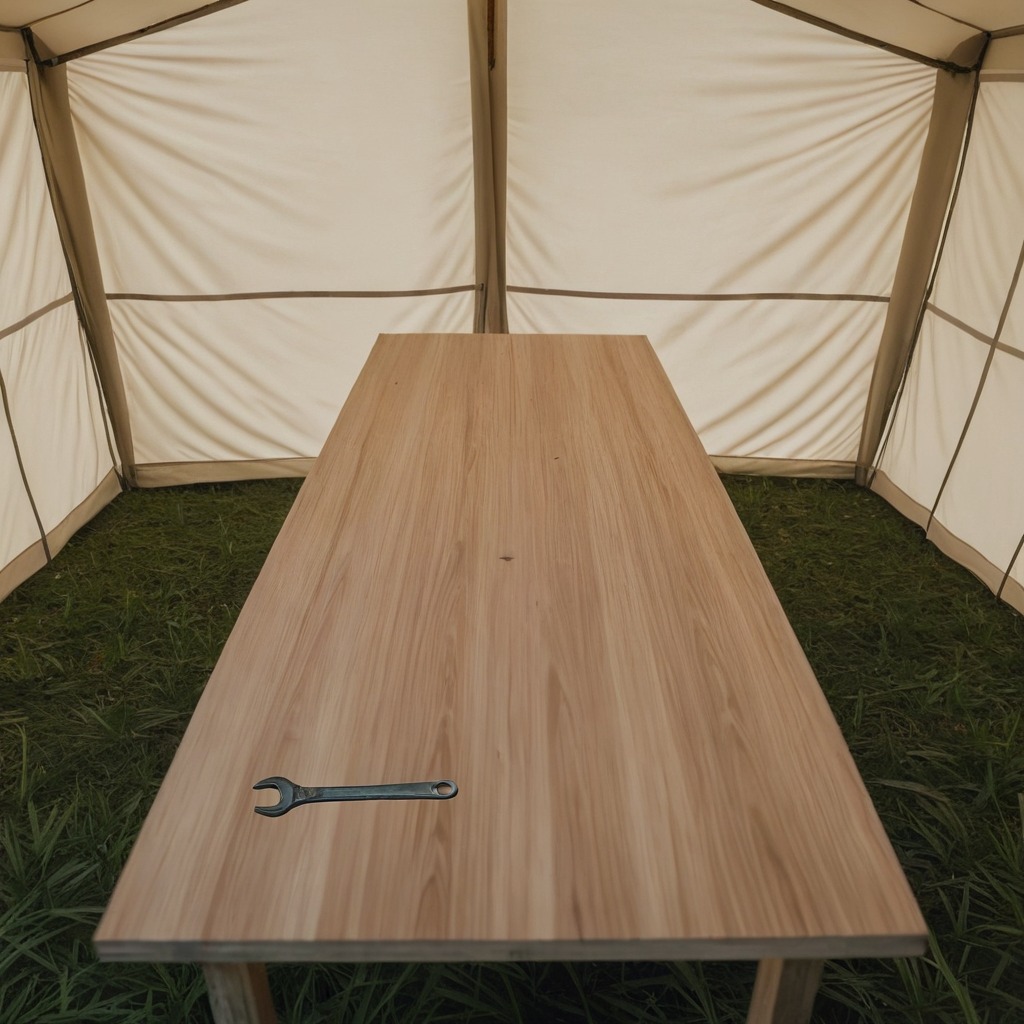
An wrench lies on the wooden table inside a jungle field workshop tent humid ambient light worn but